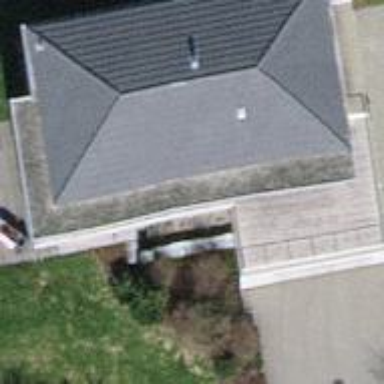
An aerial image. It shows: Detached building.